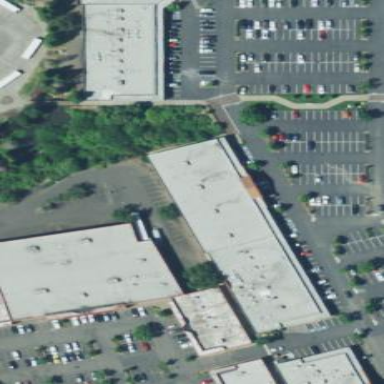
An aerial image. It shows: Building.